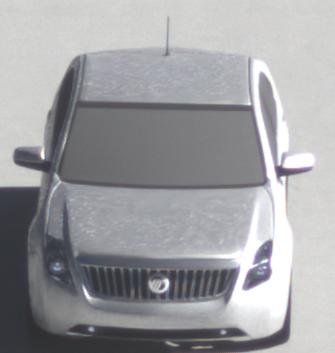
Make: Mercury
Model: Milan
Detailed model: -
Model produced from: 2009
Model produced until: 2010
Doors: 4
Color: white
Road condition: dry road
Daytime: morning or afternoon
Contrast: high contrast